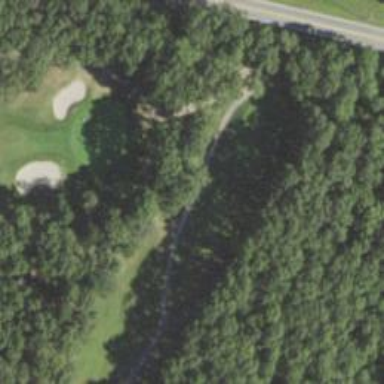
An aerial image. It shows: Golf cartpath that is also road path.